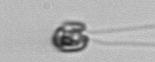
Label: flagellate_morphotype1